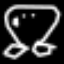
Label: frog